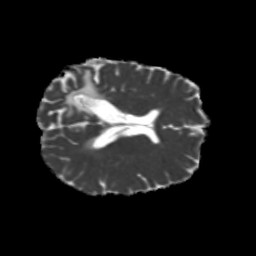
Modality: MD
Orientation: axial
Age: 29
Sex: female
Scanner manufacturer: siemens
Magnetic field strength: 3 T
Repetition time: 5.25 s
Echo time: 0.08 s